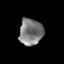
Tissue: prostate
Cell type: T cells
Senescence score: 0.2417
Nuclear area (px): 605
Mean DAPI intensity: 126.352